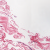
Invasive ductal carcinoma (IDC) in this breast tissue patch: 0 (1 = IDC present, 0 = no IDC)